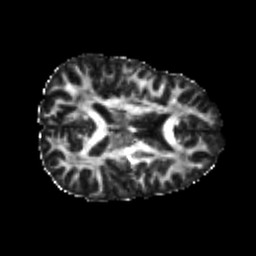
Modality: FA
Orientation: axial
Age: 20
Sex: male
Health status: healthy
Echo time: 0.074 s